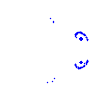
Particle: kaon